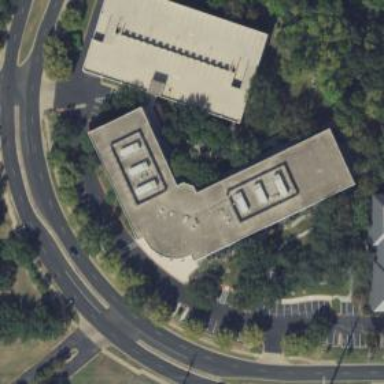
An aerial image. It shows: Office building.